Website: apple
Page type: billing-address
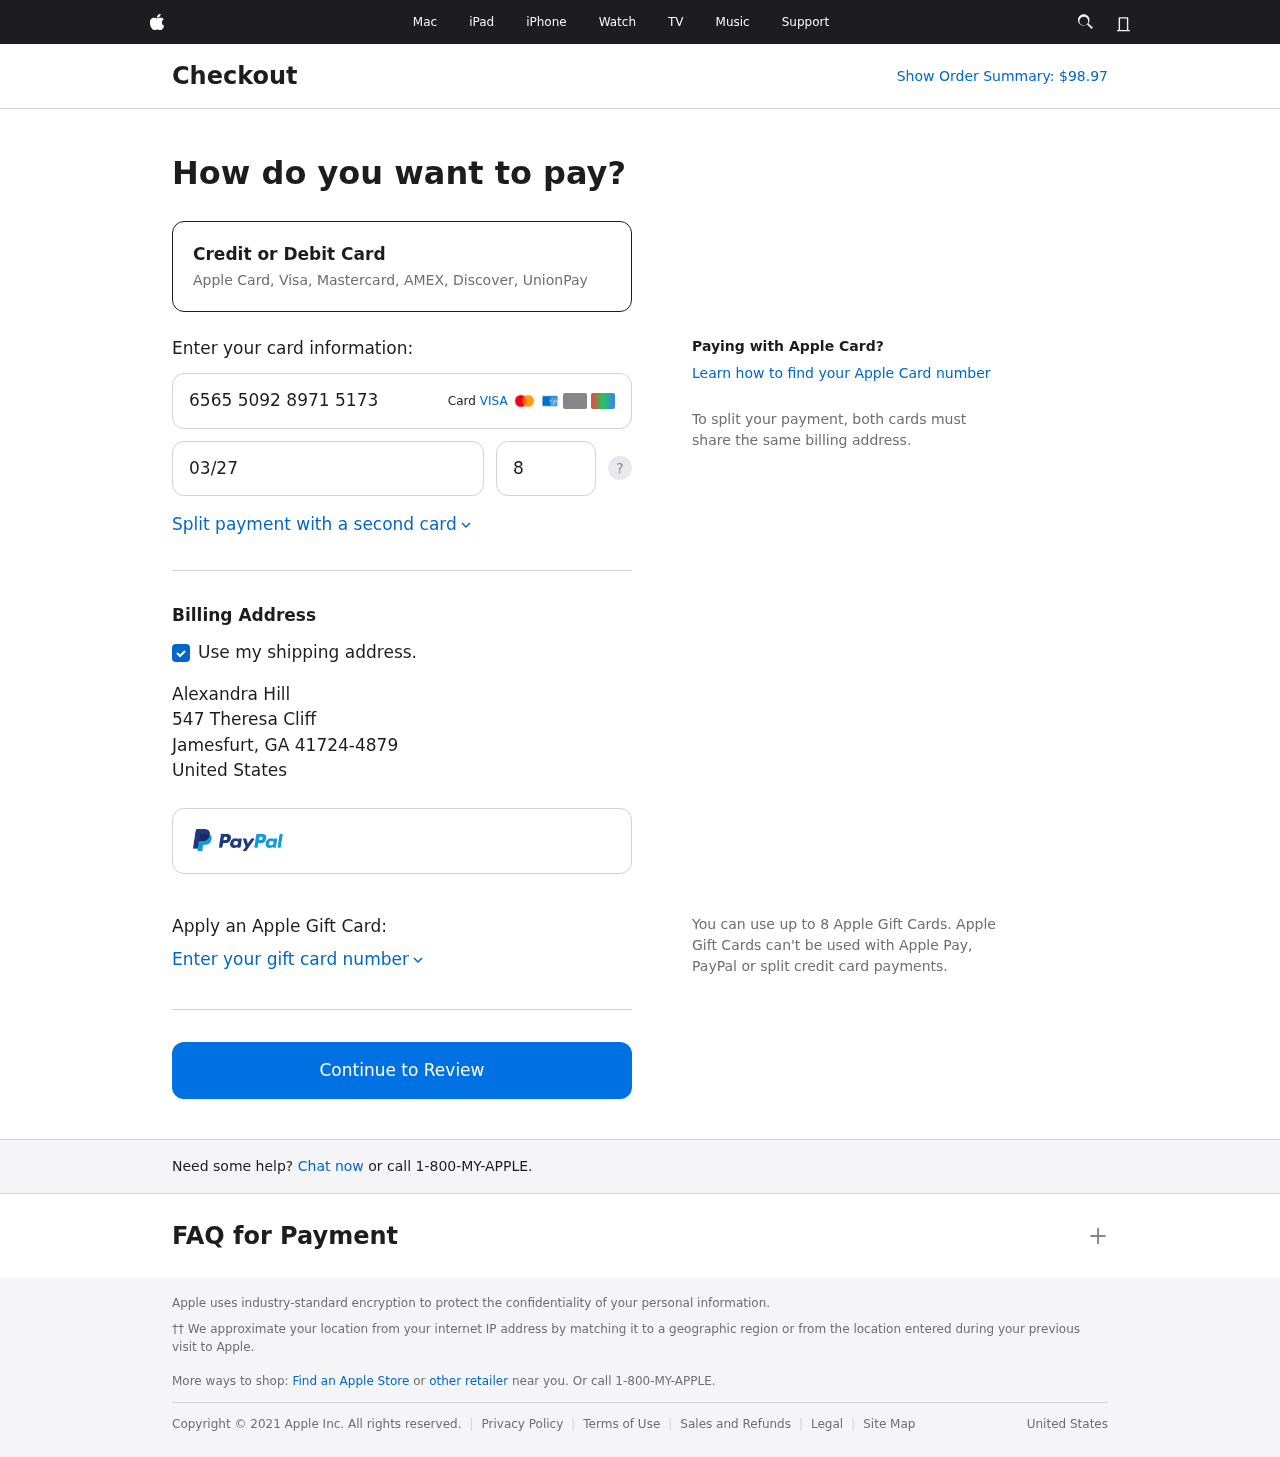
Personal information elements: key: PII_CARD_CVV
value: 854
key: PII_CARD_EXPIRY
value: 03/27
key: PII_CARD_NUMBER
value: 6565 5092 8971 5173
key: PII_CITY
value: Jamesfurt
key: PII_COUNTRY
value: United States
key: PII_FULLNAME
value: Alexandra Hill
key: PII_POSTCODE_FULL
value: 41724-4879
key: PII_STATE_ABBR
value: GA
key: PII_STREET
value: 547 Theresa Cliff
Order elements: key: ORDER_TOTAL
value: Show Order Summary: $98.97